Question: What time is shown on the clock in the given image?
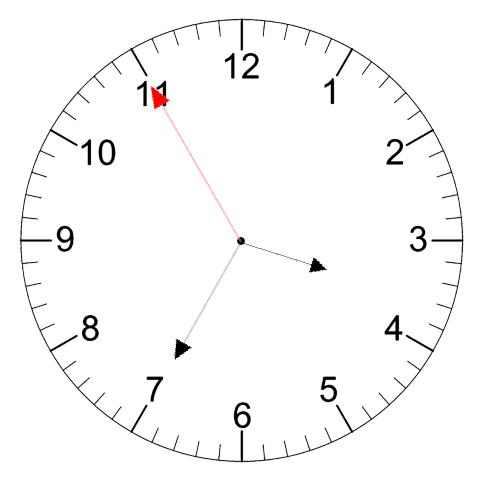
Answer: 03:34:55